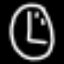
Label: clock